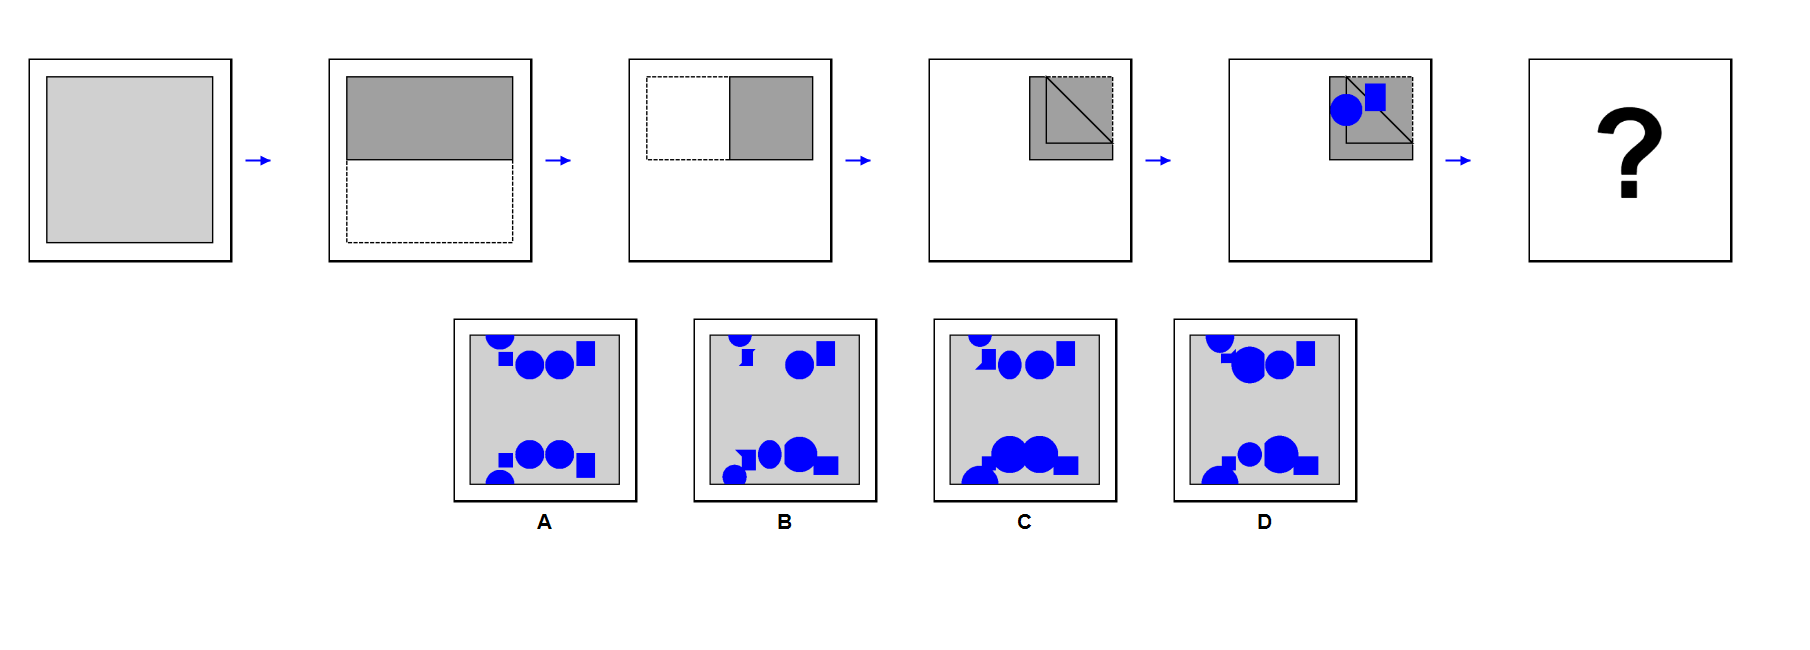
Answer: A